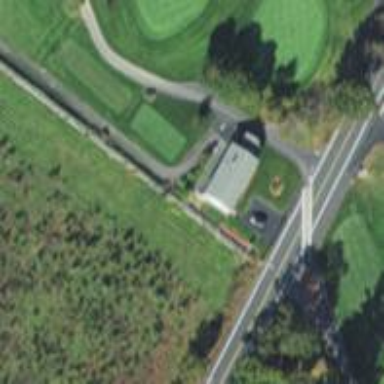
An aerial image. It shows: Service road used as golf cart path.